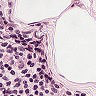
Metastatic tissue present: no